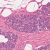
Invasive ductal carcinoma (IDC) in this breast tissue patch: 0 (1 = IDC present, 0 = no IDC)